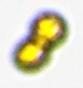
Label: Margalefidinium